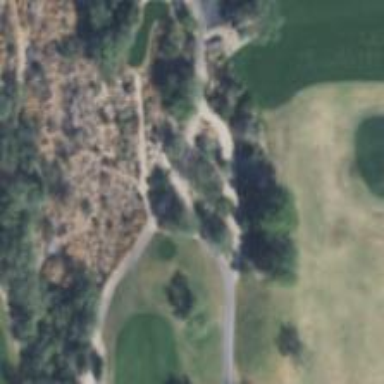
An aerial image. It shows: Path for both road and golf.